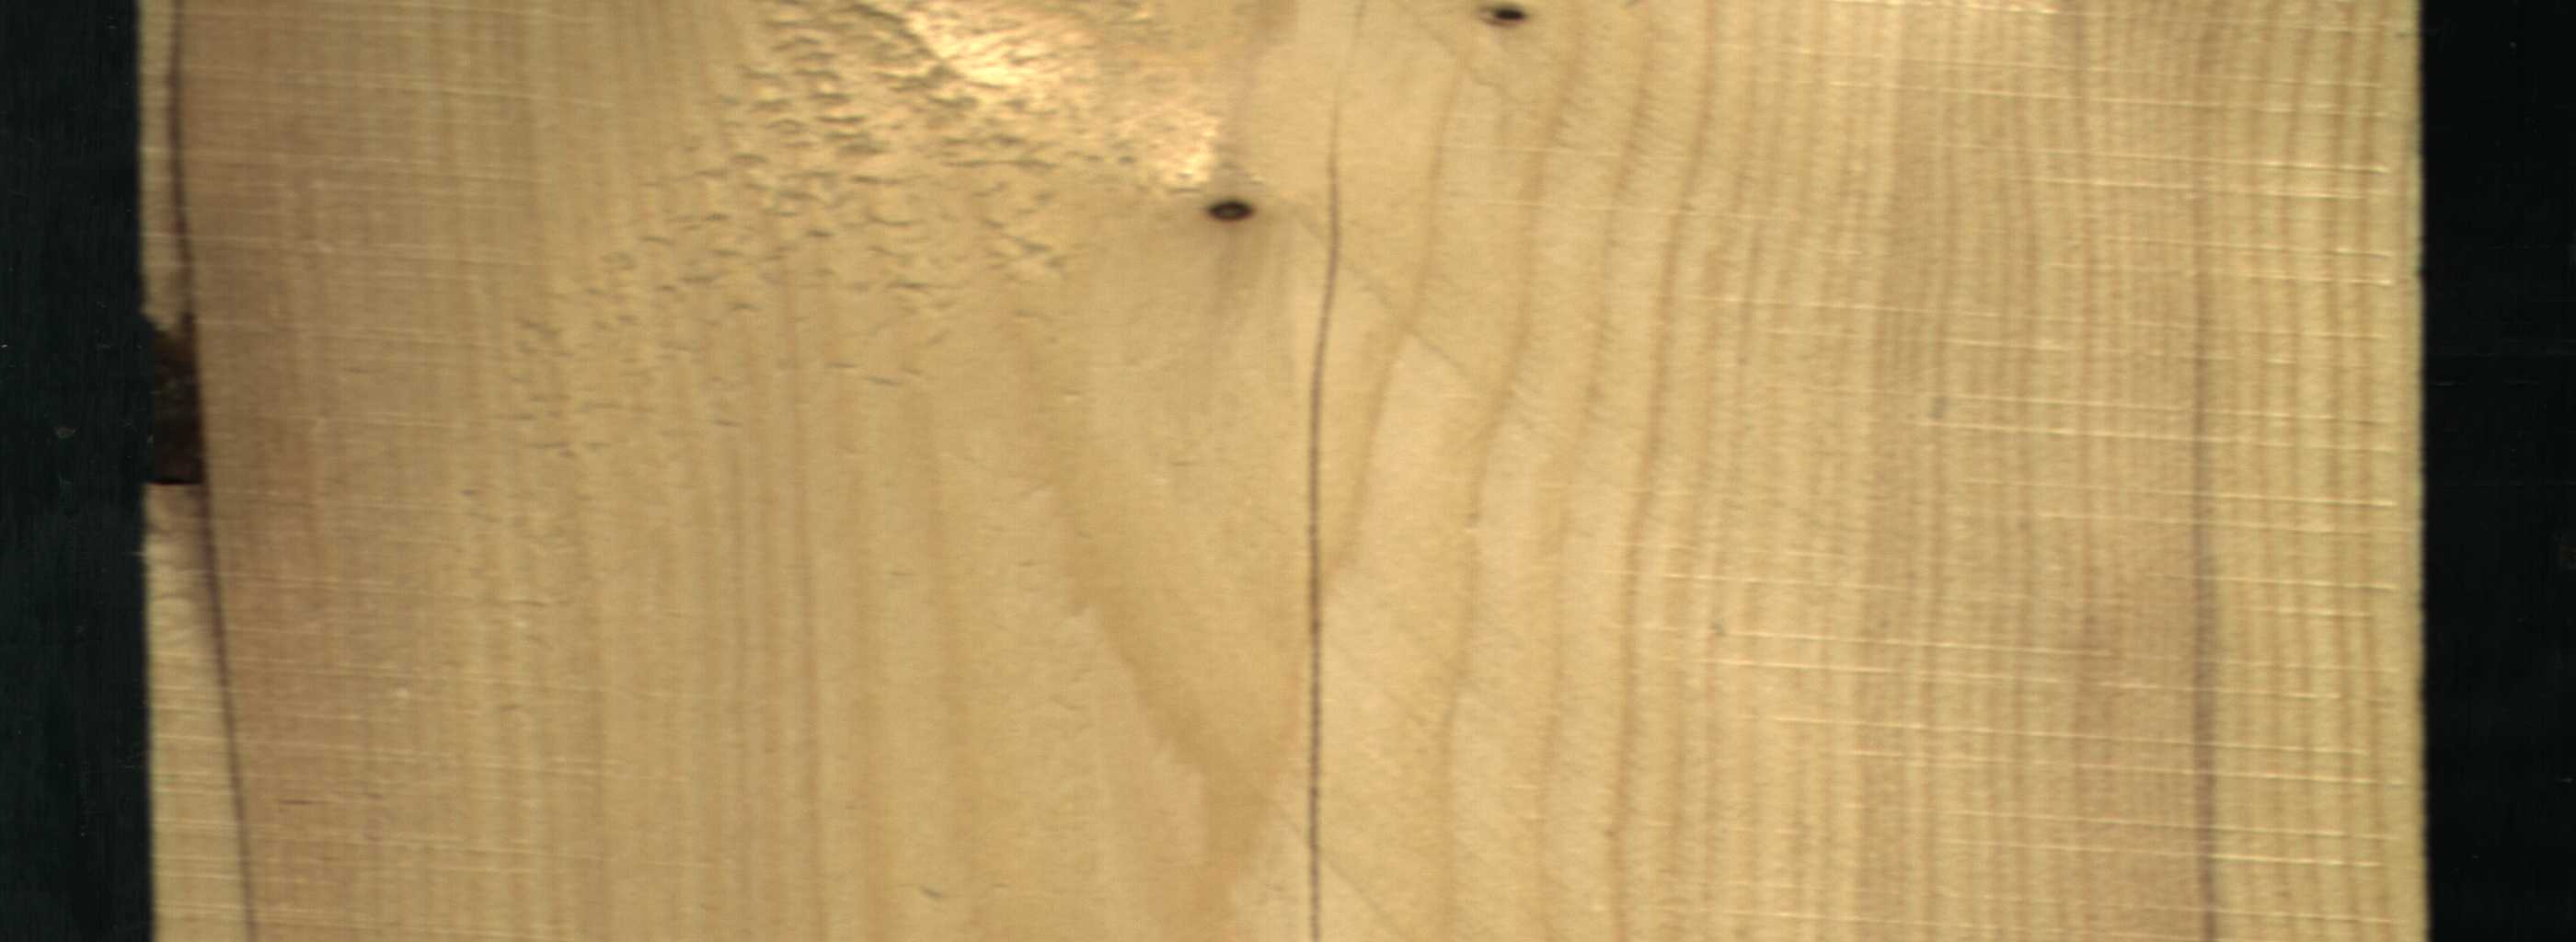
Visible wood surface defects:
Crack
Crack
Knot_missing
Dead_Knot
Dead_Knot